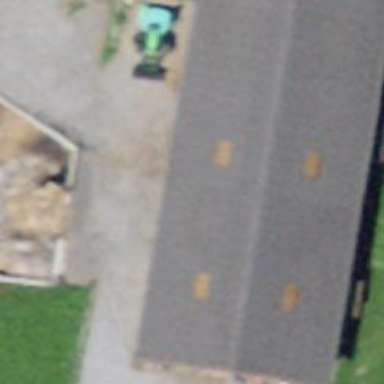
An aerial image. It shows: Stable.